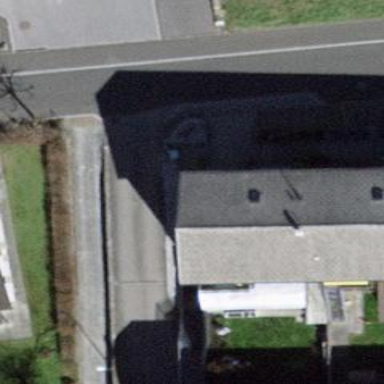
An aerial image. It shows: Semi-detached house.